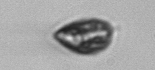
Label: Prorocentrum_triestinum